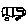
Label: car